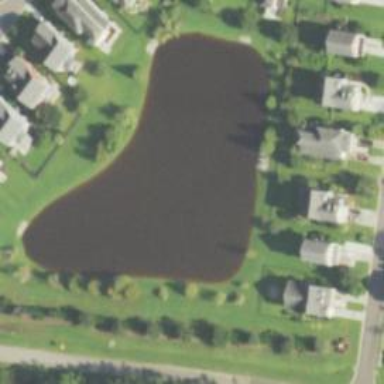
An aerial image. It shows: Peaceful pond surrounded by nature.